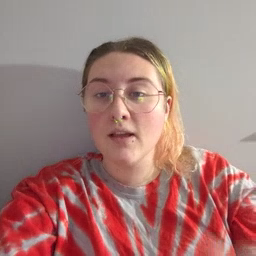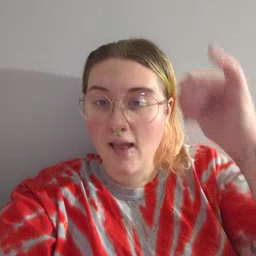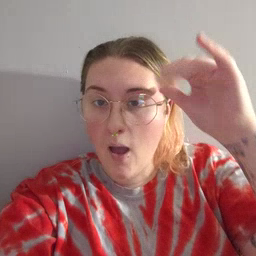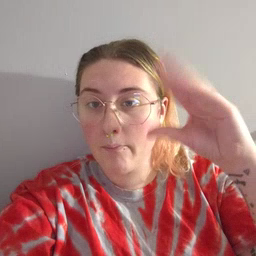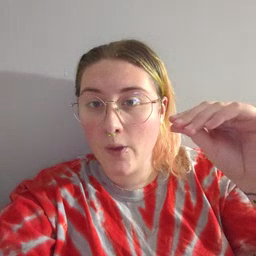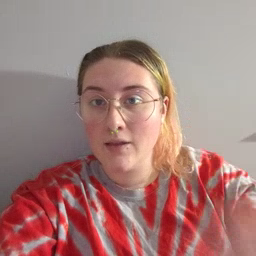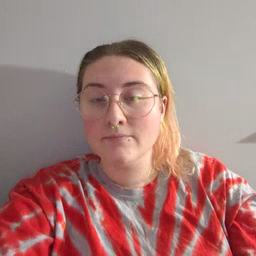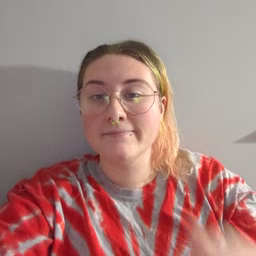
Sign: cowboy